Aerial crown-view tile of a tropical tree (Barro Colorado Island, Panama), acquired 20240611:
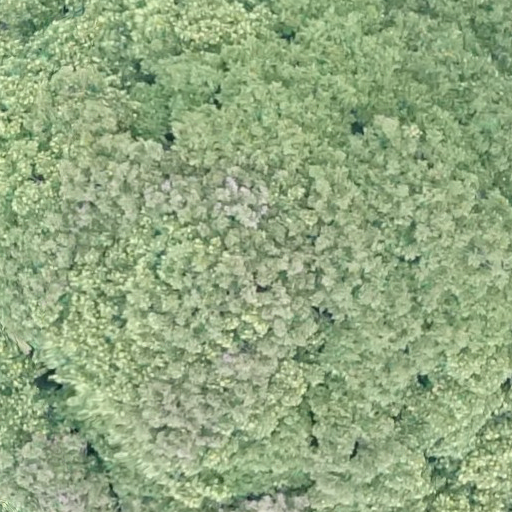
Species: Dipteryx oleifera
GBIF accepted scientific name: Dipteryx oleifera
Crown area: 721.808 m²